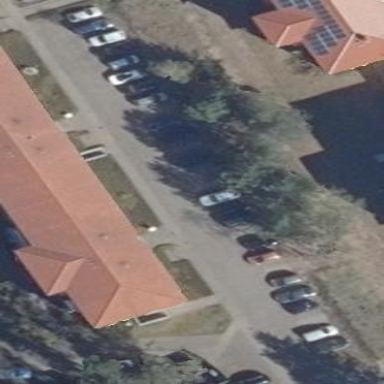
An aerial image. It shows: Parking area.